Question: I'm having trouble in recreating the same object over the Z axis, it's giving the wrong space between them and I'm not seeing where is the problem.
I want no space between the objects.
Here is the code of the object Tabua.wrl
'''
#VRML V2.0 utf8
Transform
{
translation 0 0 0
children
[
Shape
{
appearance Appearance
{
texture ImageTexture
{
url "Imagens/madeira1.jpg"
}
}
geometry Box
{
size 2 0.05 0.5
}
}
]
}
'''
And here is the code to create the repetition of the object.
quant = how many times the object will repeat
compri = space jump
'''
#VRML V2.0 utf8
Transform
{
rotation 0 1 0 3.14
translation 0 0 0
children
[
DEF Ponte Group
{
}
]
}
DEF pont Script
{
field SFNode pt USE Ponte
field SFNode me USE pont
field SFInt32 CTRL 0
field SFInt32 quant 5
field MFFloat compri 0.5
field MFString wrlTab "Tabua.wrl"
eventIn MFNode set_node
field SFBool inic TRUE
url "javascript:
function initialize()
{
Browser.createVrmlFromURL(wrlTab, me, 'set_node');
}
function set_node (node, t)
{
node[0].translation[2]= -compri*CTRL;
pt.addChildren = node;
CTRL+=1;
if(inic)
{
if(CTRL < quant)
{
Browser.createVrmlFromURL(wrlTab, me, 'set_node');
}
else
{
inic = false;
}
}
}
"
}
'''
And the image of what is doing.

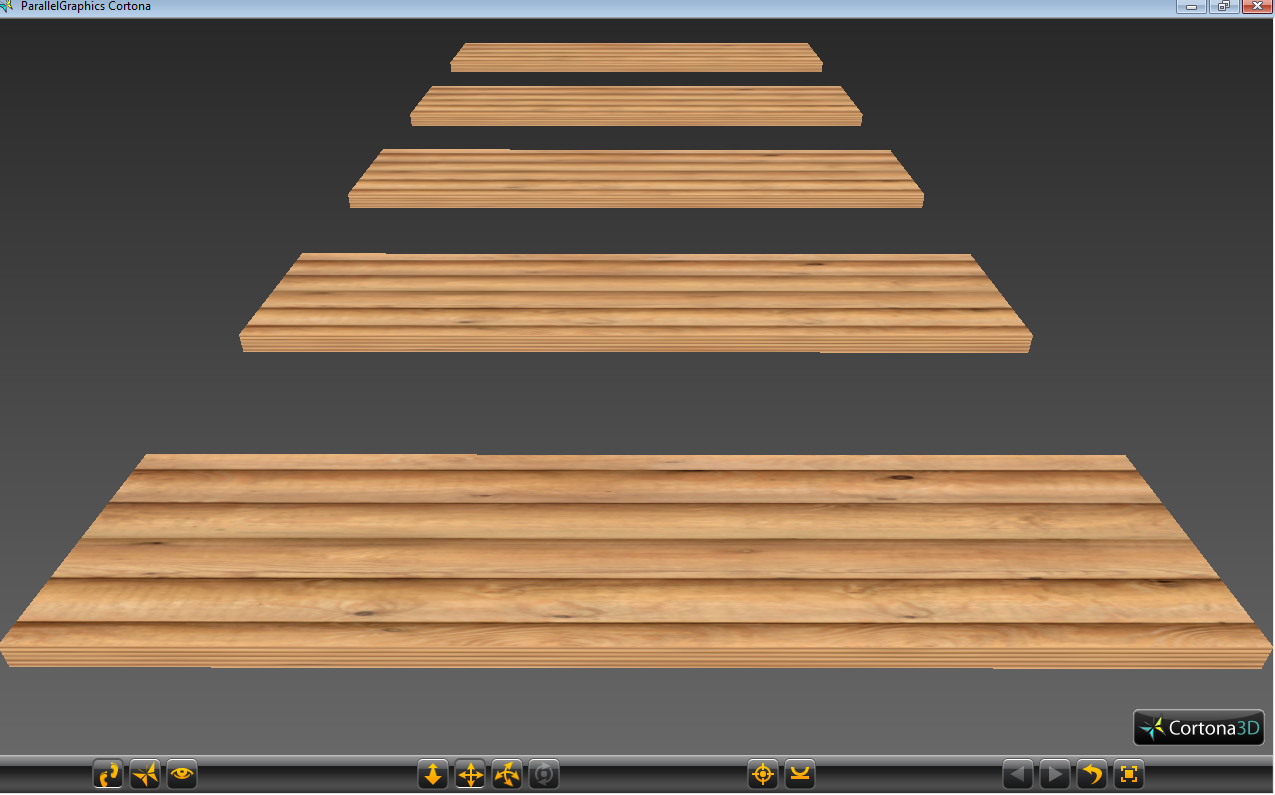
Answer: I would suggest using a 'PROTO' instead of 'Browser.createVrmlFromURL' because you're re-downloading the external .wrl file five times whereas this would download it only once.
---
Tabua.wrl:
'''
#VRML V2.0 utf8
PROTO Tabua[
exposedField SFVec3f translation 0 0 0
]{
Transform {
translation IS translation
children Shape {
appearance Appearance {
texture ImageTexture{
url "Imagens/madeira1.jpg"
}
}
geometry Box {
size 2 0.05 0.5
}
}
}
}
'''
---
Main scene:
'''
#VRML V2.0 utf8
Viewpoint {
position 1.888 1.912 4.417
orientation -0.652 0.735 0.185 0.679
fieldOfView 0.716
}
DEF Ponte Group {}
Script {
field SFInt32 quant 5
field SFString protoDefinition "
EXTERNPROTO Tabua [
exposedField SFVec3f translation
] "Tabua.wrl"
"
field SFNode Ponte USE Ponte
directOutput TRUE
url "javascript:
function initialize(){
var vrml = protoDefinition;
for (var i = 0; i < quant; i++){
var z = i * -0.5;
vrml += 'Tabua{translation 0 0 ' + z + '}';
}
Ponte.addChildren = Browser.createVrmlFromString(vrml);
}
"
}
'''